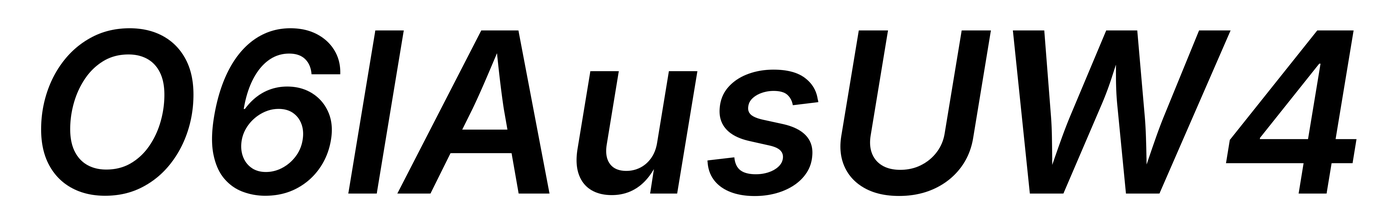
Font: Inter-Italic_SemiBold_Italic